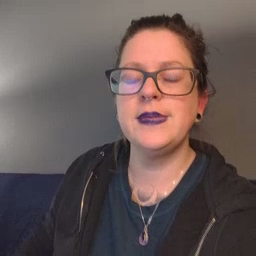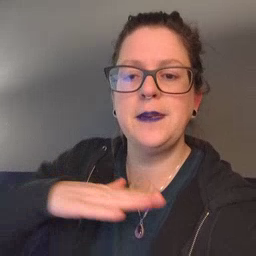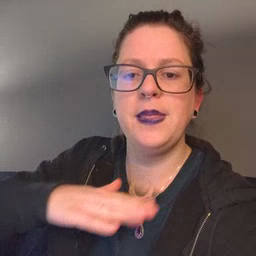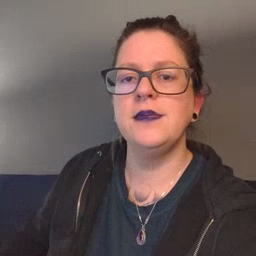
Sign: table